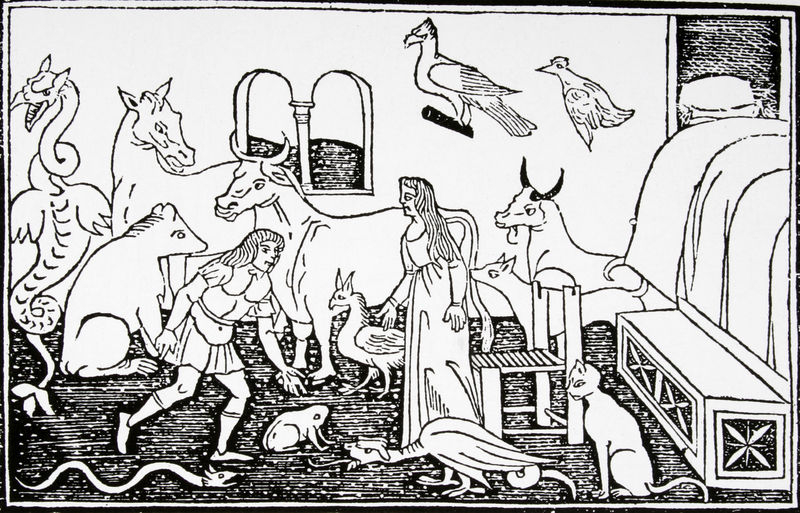
Titel: Metamorphosen des Ovid. Circe und Glaucus
Künstler: (Anonym) Venezianisch
Standort: München:
Institution: Bayerische Staatsbibliothek
Schlagwörter: falke, mann, meer, vogel, wasser, weiß, menschen, sitzen, fenster, frau, grau, holz, raum, schwarz, stuhl, szene, zeichnung, zimmer, haus, hund, tier, tiere, flächig, federn, geschichte, mensch, innenraum, hügel, kühe, vieh, vögel, gewässer, boden, futter, haare, innen, paar, esel, pferd, affe, holzschnitt, schiff, lehne, schule, laufen, grafik, kuh, rind, linien, bank, hocker, flut, chair, kissen, pillow, window, female, woman, bed, bett, blanket, katze, truhe, rinder, traum, fütterung, druck, linolschnitt, schwarz-weiss, schraffur, radierung, stich, illustration, schlange, ehefrau, mythologie, christus, jesus, ross, man, wesen, mittelalter, märchen, fabelwesen, geier, florenz, stall, echse, beet, male, hörner, huhn, katzen, bock, bulle, ochse, stier, bär, bird, sketch, birds, ziege, ungeheuer, drachen, drache, frosch, kröte, henne, monster, affen, stallung, paare, kopfkissen, cat, biforium, pencil, cow, arche, arche noah, noa, noah, ratte, mouse, ovid, dragon, fabeltiere, cassone, sintflut, metamorphosen, siter, grfik, fox, snake, frau mann, frühdruck, verschiedene, ox, hyptnerotia poliphili, frog, lizard, midevel, fox bird